Field crop: tomato
Growth stage: 1
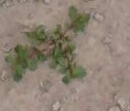
Species: portulaca